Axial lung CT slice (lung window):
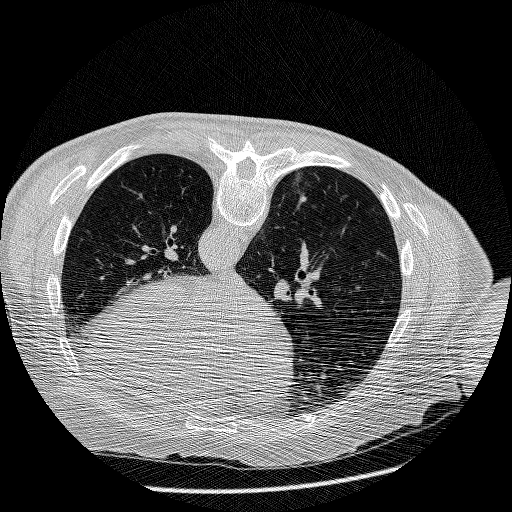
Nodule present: yes
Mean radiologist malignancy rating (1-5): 5